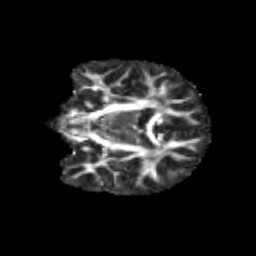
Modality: FA
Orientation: coronal
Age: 9
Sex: male
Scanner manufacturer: siemens
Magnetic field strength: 3 T
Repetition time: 3.8 s
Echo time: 0.07 s